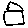
Label: house